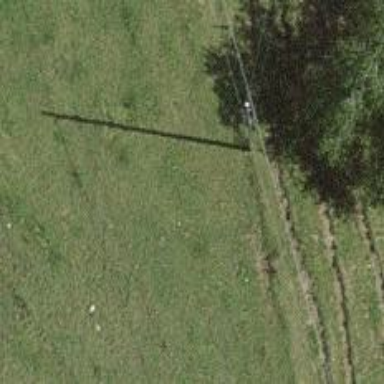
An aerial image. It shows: Utility pole as the man-made structure.